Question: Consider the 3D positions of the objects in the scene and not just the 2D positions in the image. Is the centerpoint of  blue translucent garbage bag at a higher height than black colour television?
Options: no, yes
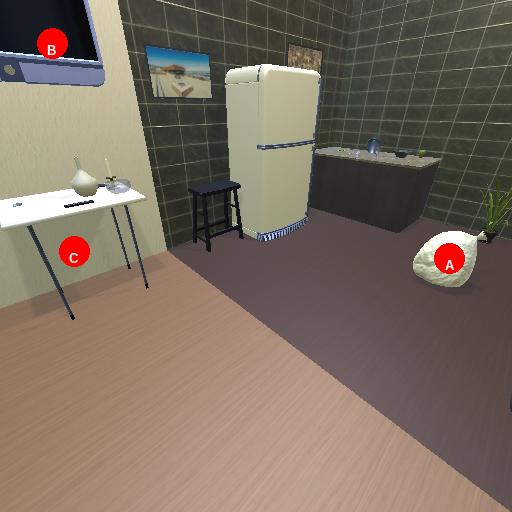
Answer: no